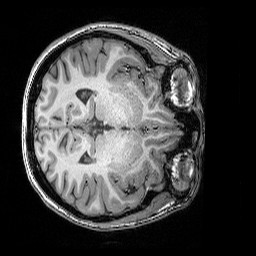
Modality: T1w
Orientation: axial
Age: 24
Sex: female
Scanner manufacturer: siemens
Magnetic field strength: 3 T
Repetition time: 2.25 s
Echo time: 0.00418 s